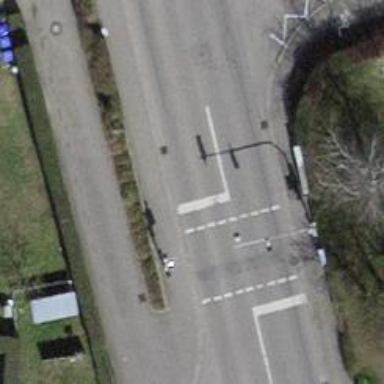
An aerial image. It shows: Road with traffic signals.